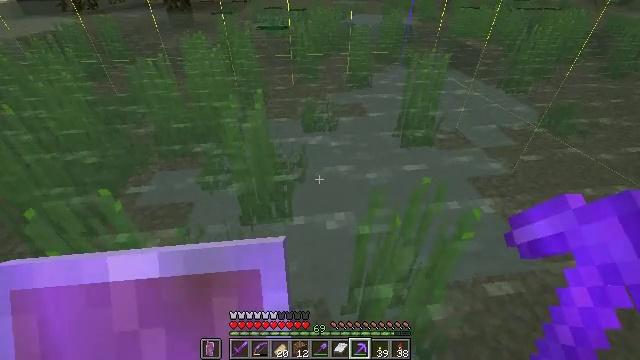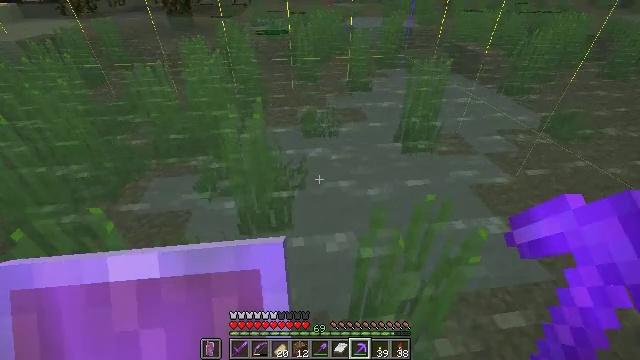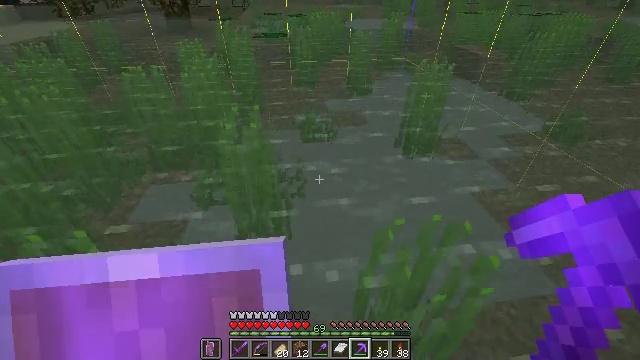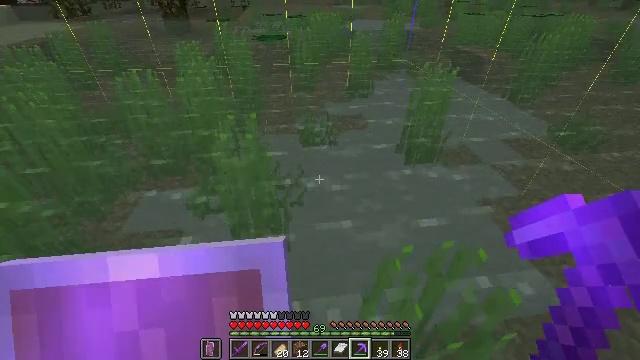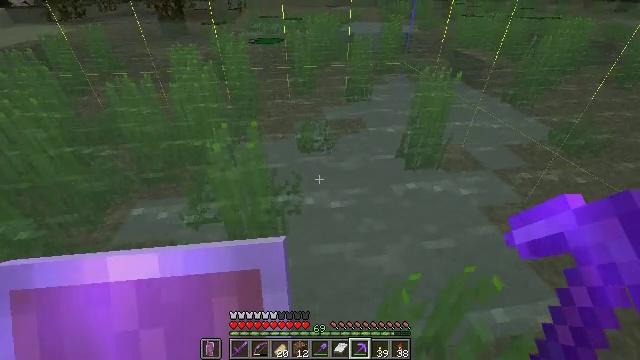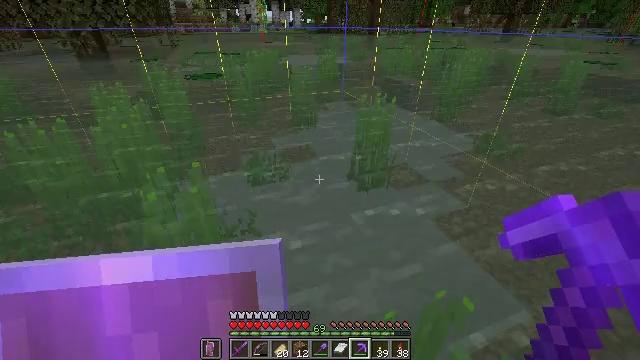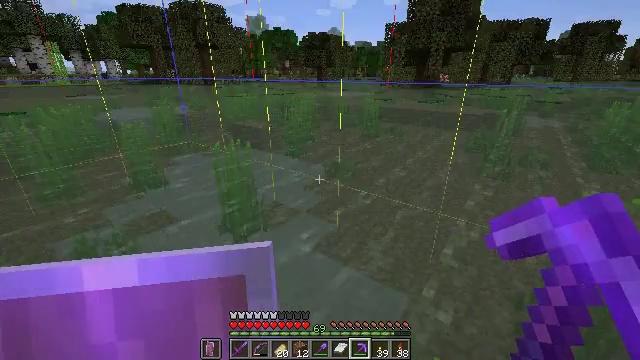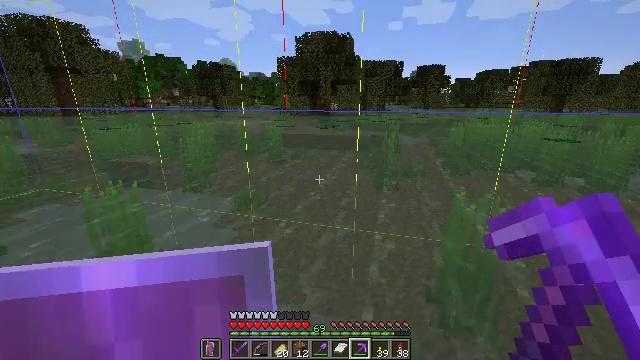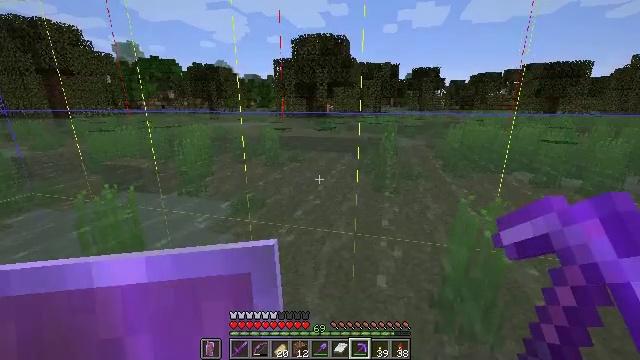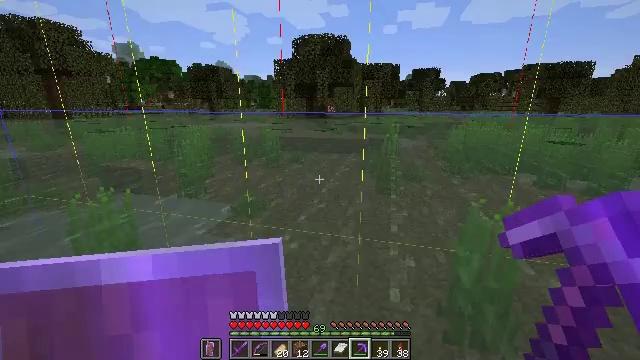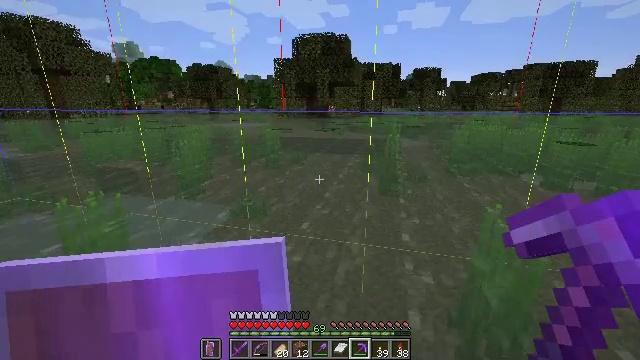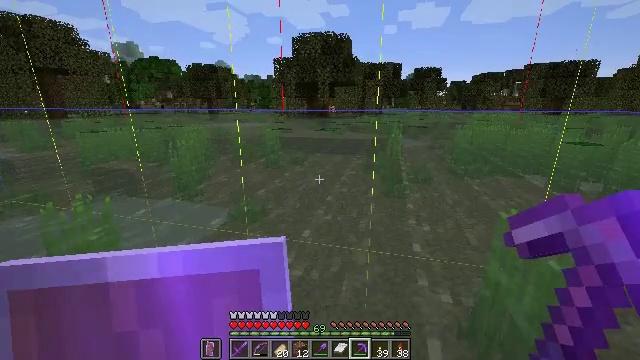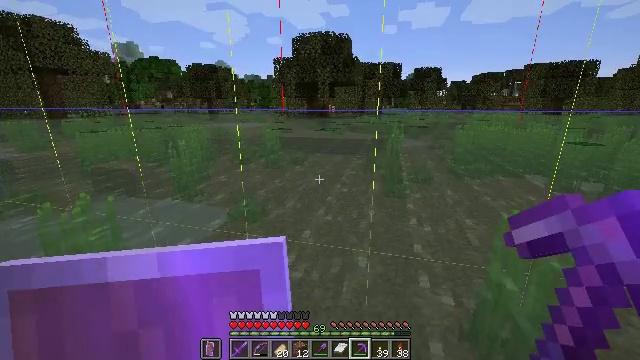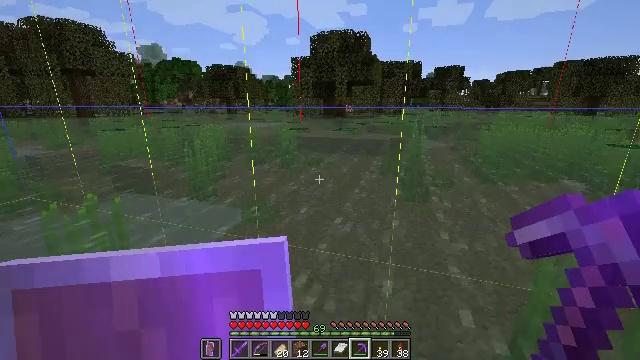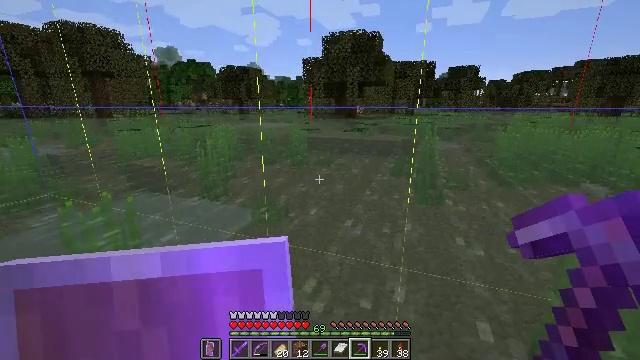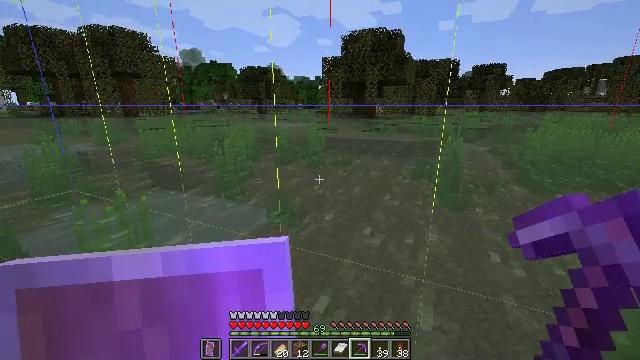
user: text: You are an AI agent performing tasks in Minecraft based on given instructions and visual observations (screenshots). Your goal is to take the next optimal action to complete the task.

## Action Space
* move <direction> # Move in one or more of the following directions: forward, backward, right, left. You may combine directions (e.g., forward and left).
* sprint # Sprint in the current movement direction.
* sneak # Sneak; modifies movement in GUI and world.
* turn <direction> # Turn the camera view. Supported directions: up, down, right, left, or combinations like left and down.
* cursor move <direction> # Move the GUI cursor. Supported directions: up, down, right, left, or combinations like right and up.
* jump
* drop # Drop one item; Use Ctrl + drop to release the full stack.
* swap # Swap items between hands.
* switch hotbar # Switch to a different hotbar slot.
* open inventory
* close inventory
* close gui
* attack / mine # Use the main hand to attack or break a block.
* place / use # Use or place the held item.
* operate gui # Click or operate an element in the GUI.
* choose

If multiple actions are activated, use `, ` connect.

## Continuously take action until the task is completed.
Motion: motion action
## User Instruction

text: craft item air
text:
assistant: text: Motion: move forward
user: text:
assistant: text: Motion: move forward
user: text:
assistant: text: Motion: move forward
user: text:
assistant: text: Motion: move forward
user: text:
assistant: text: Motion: move forward, turn right and up
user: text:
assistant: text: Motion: move forward, sprint, turn right and up
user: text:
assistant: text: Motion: move forward, sprint, turn right and up
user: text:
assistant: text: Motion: move forward, sprint
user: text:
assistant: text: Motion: move forward, sprint
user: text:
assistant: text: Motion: move forward, sprint
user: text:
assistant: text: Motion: move forward, sprint
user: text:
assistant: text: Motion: move forward, sprint
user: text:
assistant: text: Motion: move forward, sprint, turn left
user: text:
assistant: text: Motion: move forward, sprint, turn left
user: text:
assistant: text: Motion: move forward, sprint, turn left
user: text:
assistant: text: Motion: move forward, sprint, turn left
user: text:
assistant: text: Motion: move forward, sprint
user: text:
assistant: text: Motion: move forward, sprint
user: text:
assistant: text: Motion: move forward, sprint
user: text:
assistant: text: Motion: move forward, sprint
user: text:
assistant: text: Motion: move forward, sprint, turn left
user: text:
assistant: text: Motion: move forward, sprint, turn left
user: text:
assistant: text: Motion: move forward, sprint, turn left
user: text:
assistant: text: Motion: move forward, sprint, turn left
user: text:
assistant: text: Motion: move forward, sprint, turn left
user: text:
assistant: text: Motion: move forward, sprint
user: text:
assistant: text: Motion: move forward, sprint
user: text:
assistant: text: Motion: move forward, sprint
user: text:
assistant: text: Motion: move forward, sprint
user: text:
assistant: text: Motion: move forward, sprint, turn left